Interaction volume radius: 5 \u00c5
Interaction volume height: 10 \u00c5
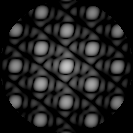
Disorder parameter: 0.0089